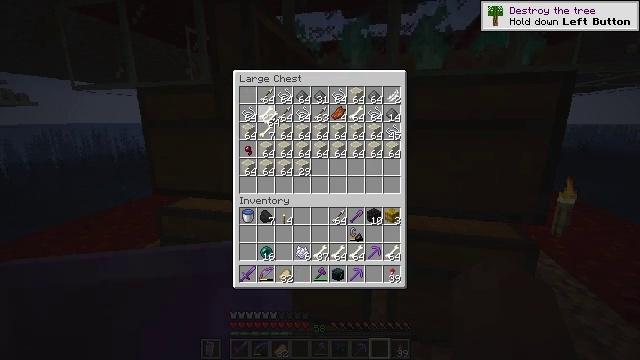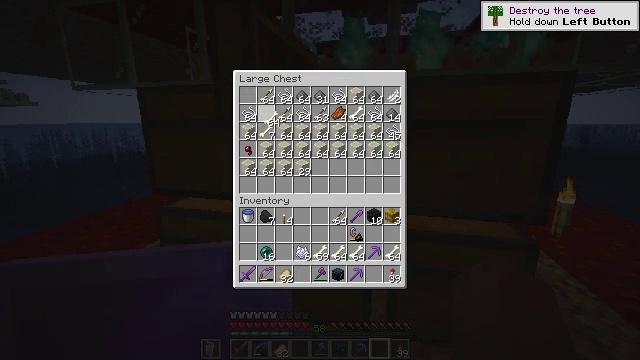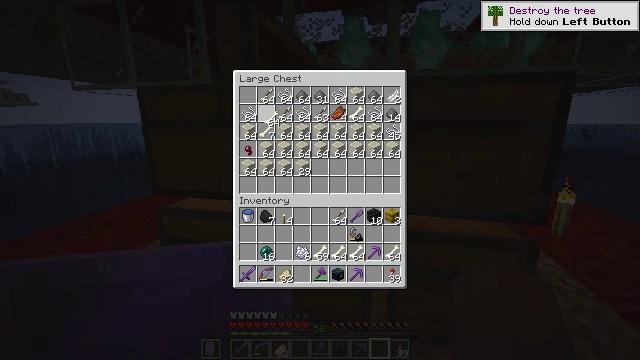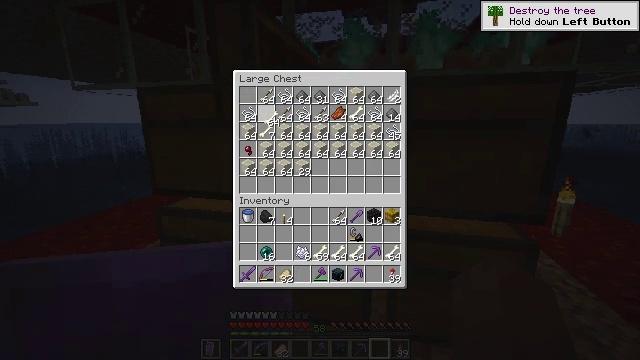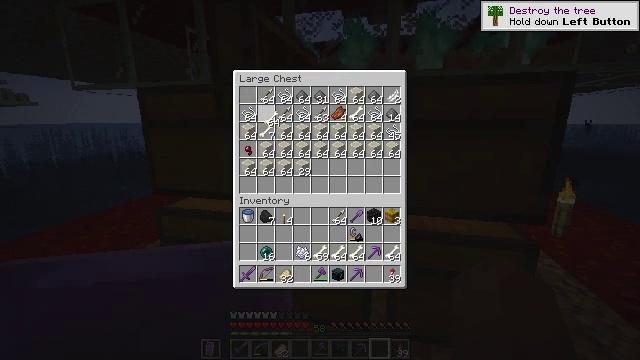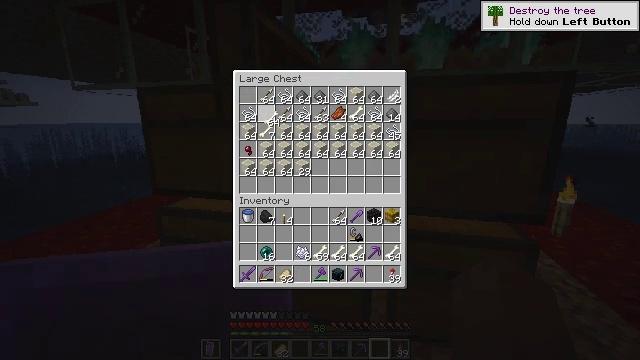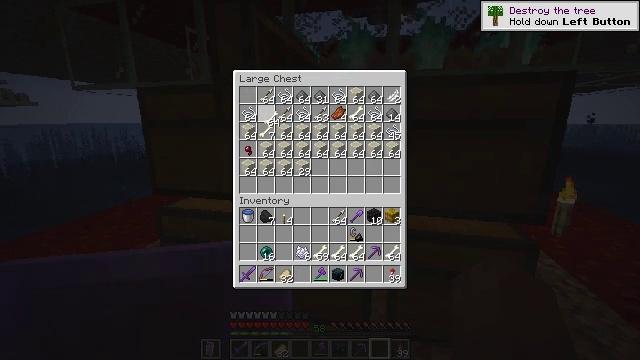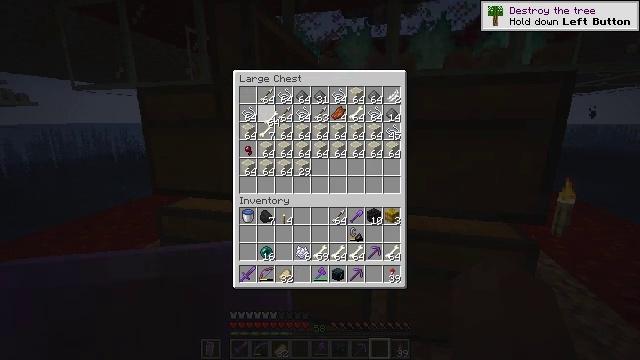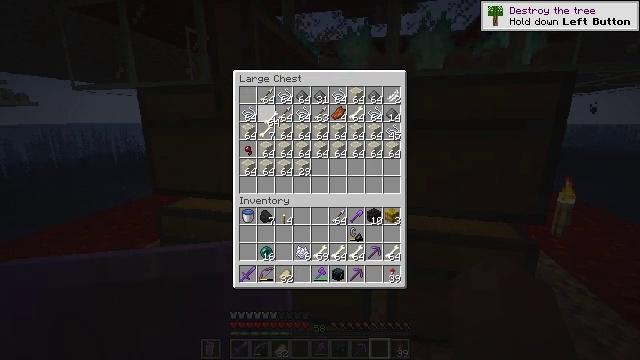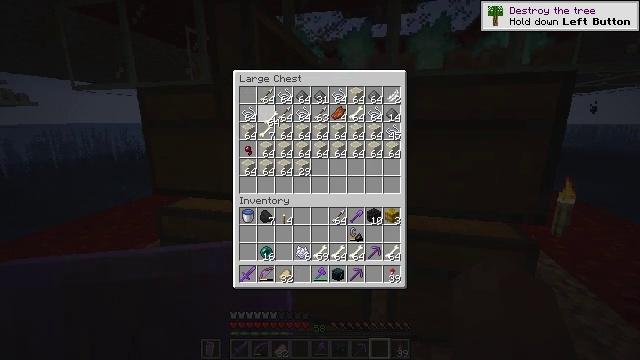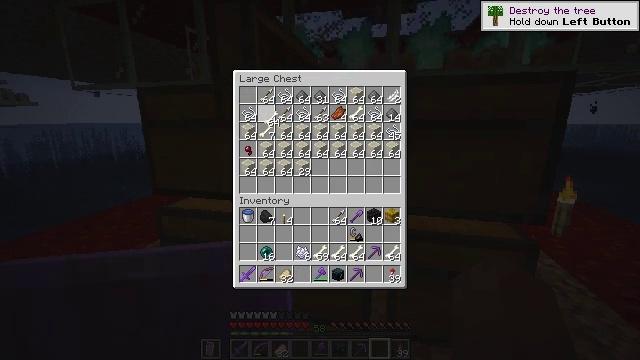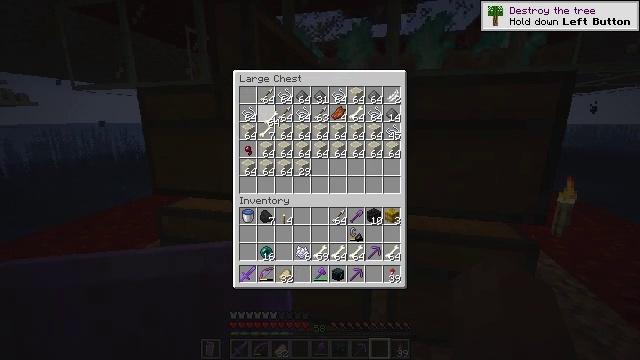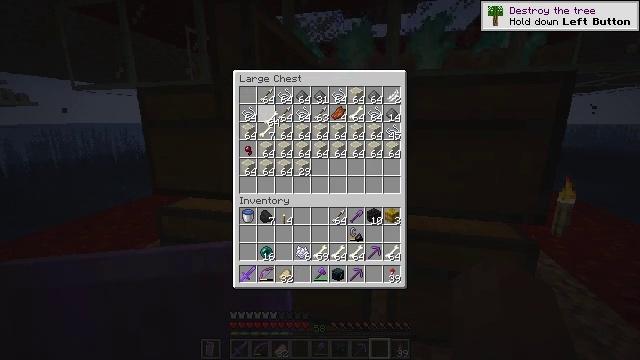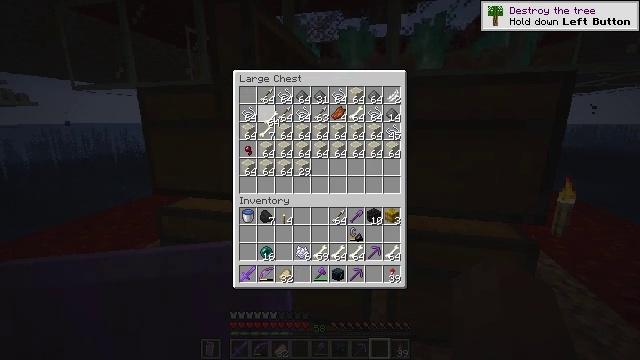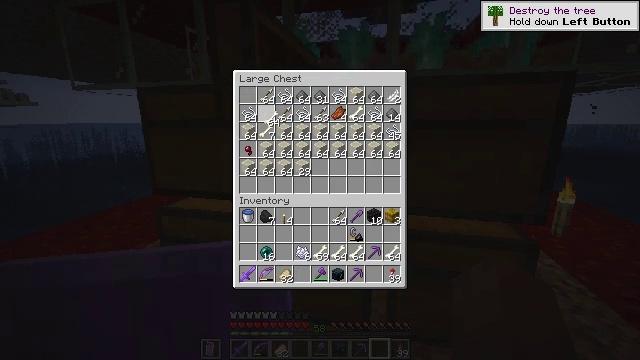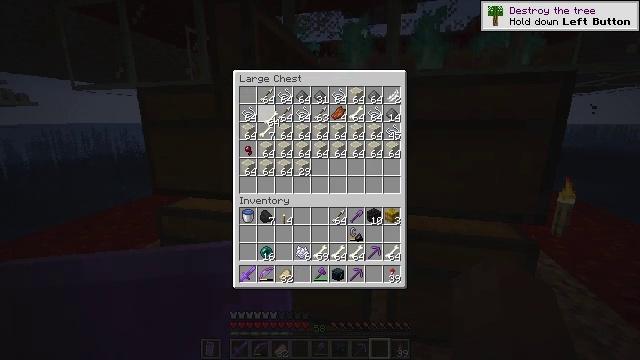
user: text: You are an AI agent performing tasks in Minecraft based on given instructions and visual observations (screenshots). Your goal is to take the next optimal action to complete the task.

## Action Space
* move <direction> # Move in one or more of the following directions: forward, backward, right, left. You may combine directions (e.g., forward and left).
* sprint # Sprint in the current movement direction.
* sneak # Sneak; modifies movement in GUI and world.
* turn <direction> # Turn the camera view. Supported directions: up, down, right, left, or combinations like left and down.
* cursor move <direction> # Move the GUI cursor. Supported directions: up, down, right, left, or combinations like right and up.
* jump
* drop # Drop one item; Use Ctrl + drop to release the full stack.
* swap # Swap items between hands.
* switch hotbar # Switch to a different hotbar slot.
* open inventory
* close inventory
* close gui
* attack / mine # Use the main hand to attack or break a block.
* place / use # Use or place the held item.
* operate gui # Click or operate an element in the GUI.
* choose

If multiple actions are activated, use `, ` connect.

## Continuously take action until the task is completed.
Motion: motion action
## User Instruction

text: Convert bones to bone meal in your inventory.
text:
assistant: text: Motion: sneak
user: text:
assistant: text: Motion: sneak
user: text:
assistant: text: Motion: sneak, attack / mine
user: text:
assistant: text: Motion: sneak, attack / mine
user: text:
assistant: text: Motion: sneak
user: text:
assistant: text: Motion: sneak, attack / mine
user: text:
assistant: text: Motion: sneak, attack / mine
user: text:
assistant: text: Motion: sneak, attack / mine
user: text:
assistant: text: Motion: sneak
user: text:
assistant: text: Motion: sneak
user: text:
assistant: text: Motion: sneak
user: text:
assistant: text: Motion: sneak
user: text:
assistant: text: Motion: sneak
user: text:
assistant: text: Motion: sneak
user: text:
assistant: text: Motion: sneak
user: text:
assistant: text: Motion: sneak
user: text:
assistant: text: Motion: sneak
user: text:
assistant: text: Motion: sneak
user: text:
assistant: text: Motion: sneak
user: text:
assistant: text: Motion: sneak
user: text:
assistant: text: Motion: sneak
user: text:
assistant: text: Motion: sneak
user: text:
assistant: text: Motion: sneak, attack / mine
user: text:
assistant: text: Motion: sneak, attack / mine
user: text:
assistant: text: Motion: sneak, attack / mine
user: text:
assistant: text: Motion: sneak, attack / mine
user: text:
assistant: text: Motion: sneak, attack / mine
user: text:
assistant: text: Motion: sneak, attack / mine
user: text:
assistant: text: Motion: sneak, attack / mine
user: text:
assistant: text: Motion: sneak